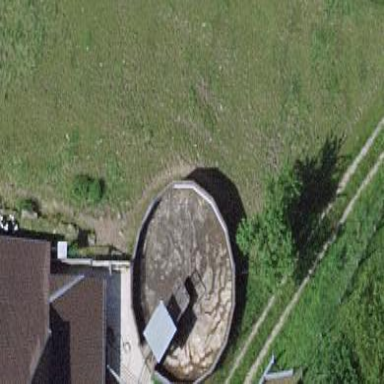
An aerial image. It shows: Storage tank with man-made structure.